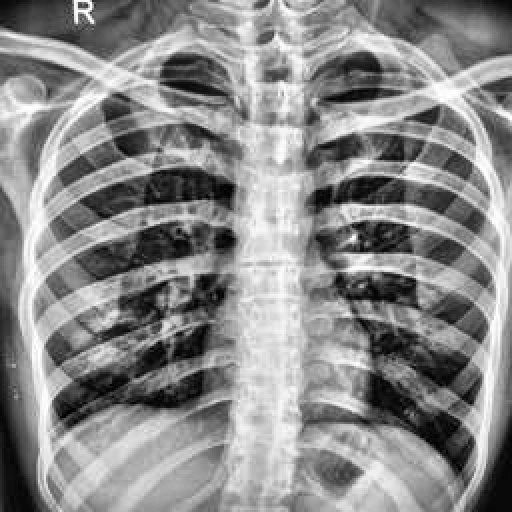
Finding: TUBERCULOSIS